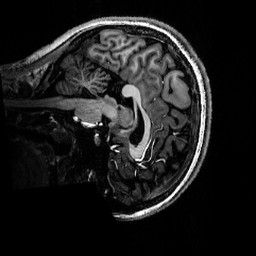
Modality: T1w
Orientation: sagittal
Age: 20
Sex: female
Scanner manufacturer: siemens
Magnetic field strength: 6.98 T
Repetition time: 6 s
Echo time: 0.00299 s